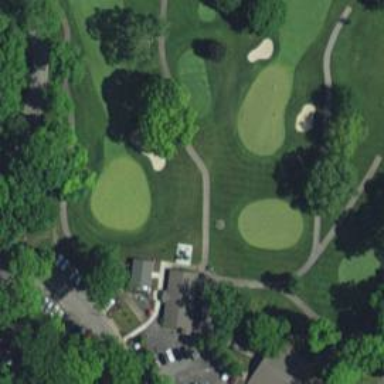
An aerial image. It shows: Path used for both walking and golf.